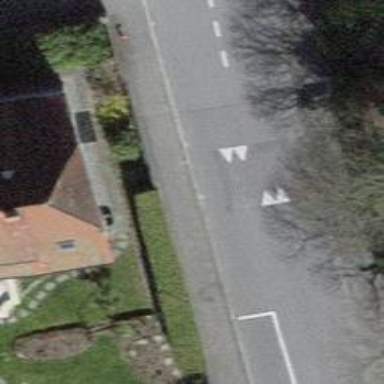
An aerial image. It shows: Traffic calming hump on the road.